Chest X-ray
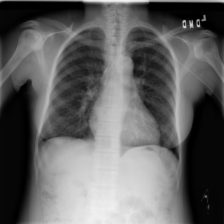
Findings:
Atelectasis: negative
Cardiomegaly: negative
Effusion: negative
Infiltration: negative
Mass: negative
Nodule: negative
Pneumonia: positive
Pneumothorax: negative
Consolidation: negative
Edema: negative
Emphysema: negative
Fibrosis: negative
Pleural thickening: negative
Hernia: negative